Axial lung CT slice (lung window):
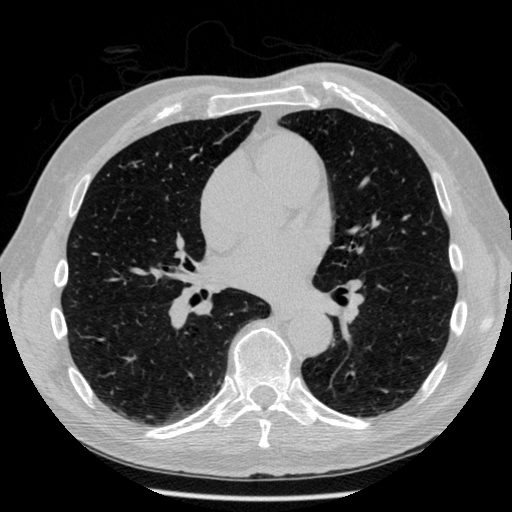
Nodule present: no